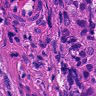
Metastatic tissue present: yes